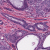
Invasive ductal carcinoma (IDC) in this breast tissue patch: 1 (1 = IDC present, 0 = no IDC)